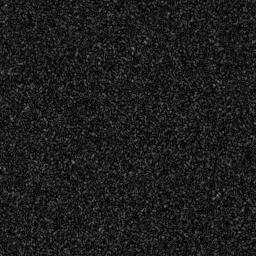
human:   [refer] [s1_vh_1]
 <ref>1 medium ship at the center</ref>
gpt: <box>[[49, 50, 57, 62, 0]]</box>